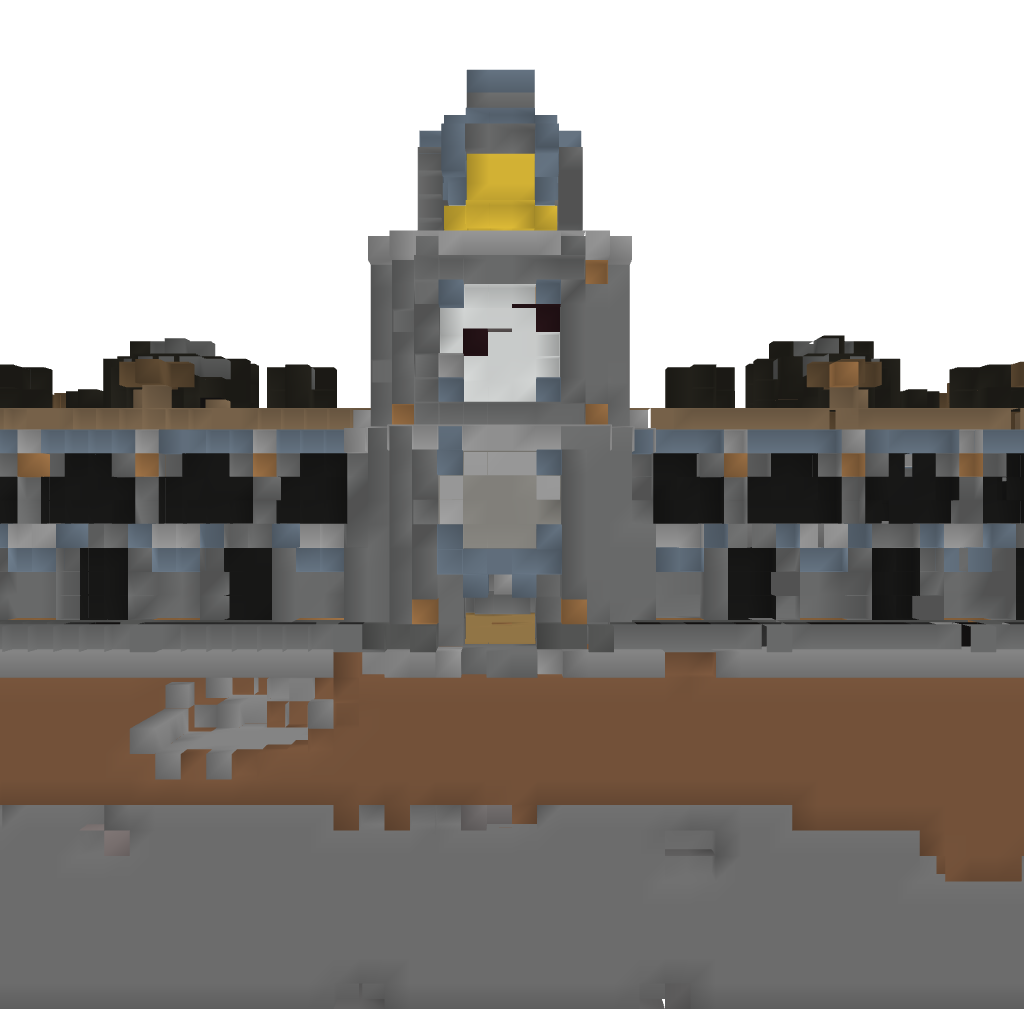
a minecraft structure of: town hall